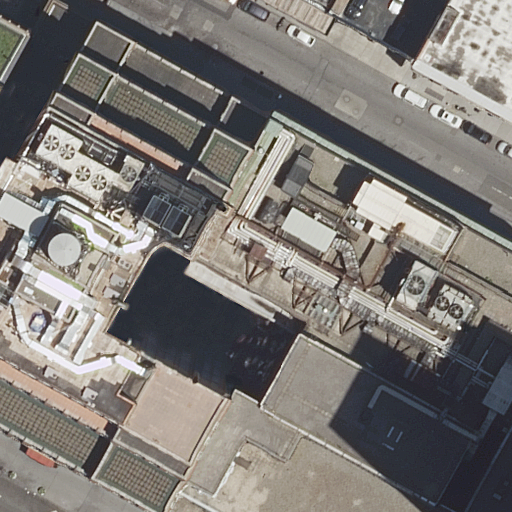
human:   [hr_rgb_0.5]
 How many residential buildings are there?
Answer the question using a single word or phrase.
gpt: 6

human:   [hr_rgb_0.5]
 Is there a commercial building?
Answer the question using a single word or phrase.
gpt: no

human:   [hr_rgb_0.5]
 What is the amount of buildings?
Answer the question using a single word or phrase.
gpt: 6

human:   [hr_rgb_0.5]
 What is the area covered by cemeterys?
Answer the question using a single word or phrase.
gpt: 0m2

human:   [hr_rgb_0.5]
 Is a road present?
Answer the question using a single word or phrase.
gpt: yes

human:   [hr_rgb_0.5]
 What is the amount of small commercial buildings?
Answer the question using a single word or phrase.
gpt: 0

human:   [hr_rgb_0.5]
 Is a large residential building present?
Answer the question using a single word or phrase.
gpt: yes

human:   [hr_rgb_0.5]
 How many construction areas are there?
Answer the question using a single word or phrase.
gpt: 0

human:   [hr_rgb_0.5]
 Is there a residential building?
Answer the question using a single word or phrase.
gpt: yes

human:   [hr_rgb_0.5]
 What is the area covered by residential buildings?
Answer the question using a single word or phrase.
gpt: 7905m2

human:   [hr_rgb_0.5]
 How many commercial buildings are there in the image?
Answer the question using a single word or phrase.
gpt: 0

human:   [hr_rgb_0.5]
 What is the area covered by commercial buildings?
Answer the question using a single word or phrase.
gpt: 0m2

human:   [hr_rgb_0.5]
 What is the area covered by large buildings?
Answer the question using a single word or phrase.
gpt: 7265m2

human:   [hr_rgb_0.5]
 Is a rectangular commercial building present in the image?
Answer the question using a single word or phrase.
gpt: no

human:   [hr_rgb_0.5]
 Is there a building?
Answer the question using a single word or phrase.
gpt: yes

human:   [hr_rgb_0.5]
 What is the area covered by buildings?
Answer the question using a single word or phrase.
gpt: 7905m2

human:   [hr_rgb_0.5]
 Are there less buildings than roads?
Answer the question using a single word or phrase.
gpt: no

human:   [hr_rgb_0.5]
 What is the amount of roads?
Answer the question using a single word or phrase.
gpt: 1

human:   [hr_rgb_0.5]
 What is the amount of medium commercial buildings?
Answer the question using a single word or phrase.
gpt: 0

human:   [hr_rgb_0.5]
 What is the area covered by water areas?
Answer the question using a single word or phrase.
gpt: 0m2

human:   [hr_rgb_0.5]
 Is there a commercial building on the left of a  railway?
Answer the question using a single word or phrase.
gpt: no

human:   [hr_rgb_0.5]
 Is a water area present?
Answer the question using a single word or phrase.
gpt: no

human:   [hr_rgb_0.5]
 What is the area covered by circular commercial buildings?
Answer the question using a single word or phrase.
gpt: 0m2

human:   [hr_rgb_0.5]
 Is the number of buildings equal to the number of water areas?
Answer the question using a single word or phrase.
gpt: no

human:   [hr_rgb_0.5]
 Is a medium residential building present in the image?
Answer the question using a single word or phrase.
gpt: yes

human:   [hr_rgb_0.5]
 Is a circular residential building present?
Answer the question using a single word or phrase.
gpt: no

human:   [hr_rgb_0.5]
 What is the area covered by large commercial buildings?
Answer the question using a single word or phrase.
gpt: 0m2

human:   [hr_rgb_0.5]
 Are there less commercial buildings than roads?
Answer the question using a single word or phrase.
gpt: yes

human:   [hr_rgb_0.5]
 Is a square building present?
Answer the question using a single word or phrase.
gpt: no

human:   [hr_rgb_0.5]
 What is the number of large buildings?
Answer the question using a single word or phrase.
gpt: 2

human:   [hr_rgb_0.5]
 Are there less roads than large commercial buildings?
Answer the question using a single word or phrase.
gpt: no

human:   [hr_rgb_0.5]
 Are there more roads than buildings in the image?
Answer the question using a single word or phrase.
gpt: no

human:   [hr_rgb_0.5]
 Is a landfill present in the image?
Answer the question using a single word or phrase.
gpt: no

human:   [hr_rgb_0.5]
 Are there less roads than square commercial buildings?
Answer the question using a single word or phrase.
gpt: no

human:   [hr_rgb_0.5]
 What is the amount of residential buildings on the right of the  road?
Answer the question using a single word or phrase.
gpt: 1

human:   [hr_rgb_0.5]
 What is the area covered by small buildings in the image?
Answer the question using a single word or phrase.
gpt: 84m2

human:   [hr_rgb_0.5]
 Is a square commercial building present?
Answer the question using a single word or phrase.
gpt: no

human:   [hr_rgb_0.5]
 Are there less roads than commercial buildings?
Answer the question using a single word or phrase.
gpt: no

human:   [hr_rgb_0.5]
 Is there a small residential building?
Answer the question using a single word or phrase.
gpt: yes

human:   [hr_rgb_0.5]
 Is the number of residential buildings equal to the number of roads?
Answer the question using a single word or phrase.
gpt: no

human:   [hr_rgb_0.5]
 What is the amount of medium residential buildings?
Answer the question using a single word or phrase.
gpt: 2

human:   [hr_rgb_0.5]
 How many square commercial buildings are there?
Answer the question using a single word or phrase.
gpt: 0

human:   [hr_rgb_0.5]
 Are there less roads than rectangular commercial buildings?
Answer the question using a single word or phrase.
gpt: no

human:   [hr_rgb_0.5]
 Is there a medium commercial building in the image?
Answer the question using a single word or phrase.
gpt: no

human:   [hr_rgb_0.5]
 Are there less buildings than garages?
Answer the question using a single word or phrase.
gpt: no

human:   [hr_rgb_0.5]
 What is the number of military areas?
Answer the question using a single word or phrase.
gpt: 0

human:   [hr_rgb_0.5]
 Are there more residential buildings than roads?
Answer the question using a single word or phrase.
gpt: yes

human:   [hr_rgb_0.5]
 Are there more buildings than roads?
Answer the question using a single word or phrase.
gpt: yes

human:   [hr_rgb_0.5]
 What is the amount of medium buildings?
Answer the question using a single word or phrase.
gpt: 2

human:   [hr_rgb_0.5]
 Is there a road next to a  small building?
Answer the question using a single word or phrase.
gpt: yes

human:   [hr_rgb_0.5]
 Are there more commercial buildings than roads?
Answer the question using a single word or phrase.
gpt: no

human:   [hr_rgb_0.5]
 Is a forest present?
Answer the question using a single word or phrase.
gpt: no

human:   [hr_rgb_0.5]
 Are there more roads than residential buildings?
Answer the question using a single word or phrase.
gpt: no

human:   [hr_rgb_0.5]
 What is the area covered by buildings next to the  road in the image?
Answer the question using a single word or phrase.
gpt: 7905m2

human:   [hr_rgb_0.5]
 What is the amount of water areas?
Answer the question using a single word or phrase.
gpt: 0

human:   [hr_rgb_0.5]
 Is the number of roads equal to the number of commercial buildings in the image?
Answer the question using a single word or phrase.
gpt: no

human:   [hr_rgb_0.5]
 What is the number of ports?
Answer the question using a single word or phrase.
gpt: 0

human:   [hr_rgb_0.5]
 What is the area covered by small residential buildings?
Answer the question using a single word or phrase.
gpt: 84m2

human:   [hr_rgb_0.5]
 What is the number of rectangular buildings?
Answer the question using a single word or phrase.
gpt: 4

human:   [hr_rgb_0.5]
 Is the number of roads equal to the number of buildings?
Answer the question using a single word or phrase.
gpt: no

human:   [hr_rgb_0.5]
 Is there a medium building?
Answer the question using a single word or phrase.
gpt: yes

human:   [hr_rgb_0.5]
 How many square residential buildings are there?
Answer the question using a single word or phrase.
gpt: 0

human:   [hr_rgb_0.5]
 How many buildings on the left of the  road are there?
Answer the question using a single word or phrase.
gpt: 3

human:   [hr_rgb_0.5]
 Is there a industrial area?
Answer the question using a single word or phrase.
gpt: no